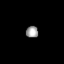
Tissue: lung
Cell type: Epithelial cells
Senescence score: 0.1563
Nuclear area (px): 144
Mean DAPI intensity: 152.5